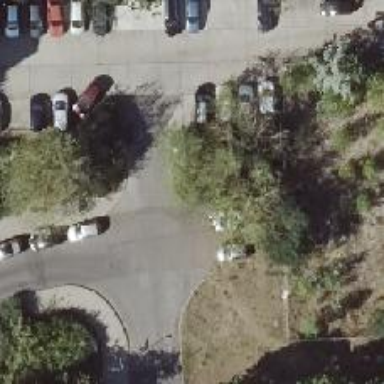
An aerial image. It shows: Asphalt road in residential area.